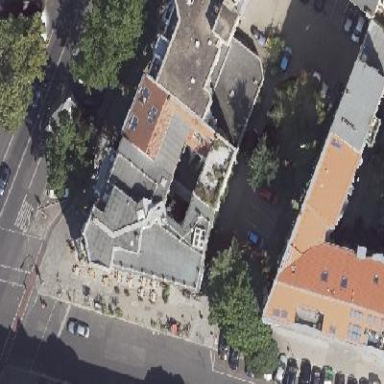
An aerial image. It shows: Flat roofed building with apartments. The building is painted in color with code #EFEFF0.